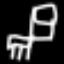
Label: chair